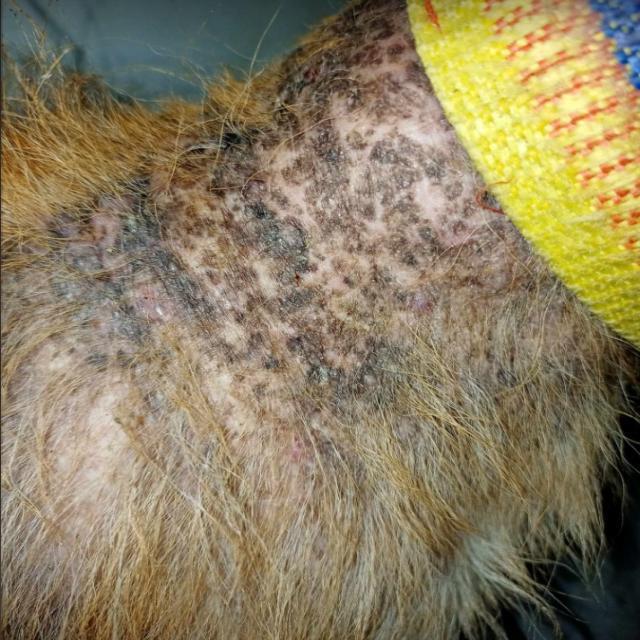
Canine demodicosis (Demodex mange) — caused by Demodex canis mites. Presents with alopecia, follicular papules, pustules, and comedones. Often localized on face and forelimbs.